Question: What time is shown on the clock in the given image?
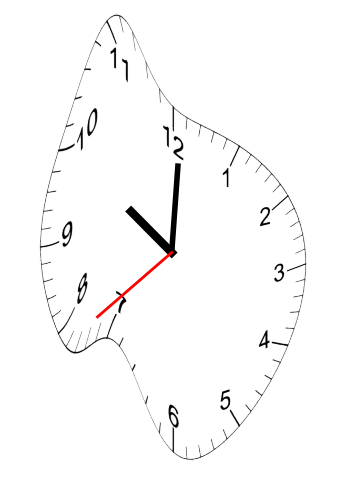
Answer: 10:00:38